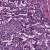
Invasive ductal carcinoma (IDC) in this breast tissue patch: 1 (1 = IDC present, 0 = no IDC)